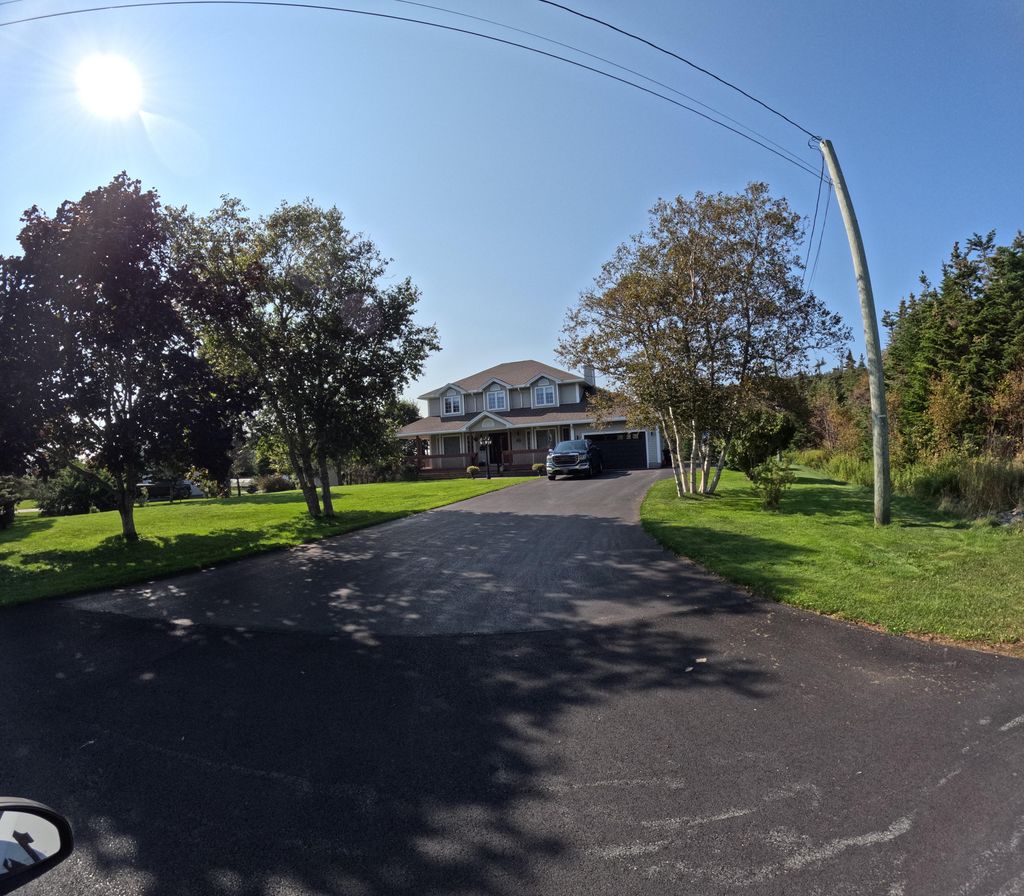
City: st_johns